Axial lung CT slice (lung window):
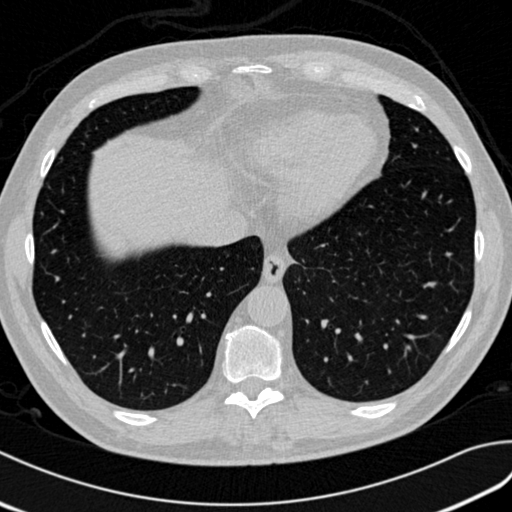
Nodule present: no